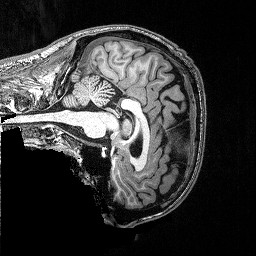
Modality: T1w
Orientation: sagittal
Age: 41
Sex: male
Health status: healthy
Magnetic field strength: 3 T
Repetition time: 2.53 s
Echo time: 0.00331 s